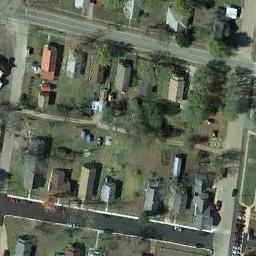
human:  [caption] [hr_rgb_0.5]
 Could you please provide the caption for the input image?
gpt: The medium residential is on the grass next to the road .

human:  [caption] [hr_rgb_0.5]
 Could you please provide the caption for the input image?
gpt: The medium residential area has some houses of different sizes and trees on the grass .

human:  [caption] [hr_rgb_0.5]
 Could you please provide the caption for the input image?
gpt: Many buildings of different shapes are in medium residential area .

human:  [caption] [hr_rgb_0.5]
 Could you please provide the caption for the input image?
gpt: There are many houses in the medium - sized residential area .

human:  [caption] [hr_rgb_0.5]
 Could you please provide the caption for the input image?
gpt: There are some buildings on green lawns on the medium residential area .